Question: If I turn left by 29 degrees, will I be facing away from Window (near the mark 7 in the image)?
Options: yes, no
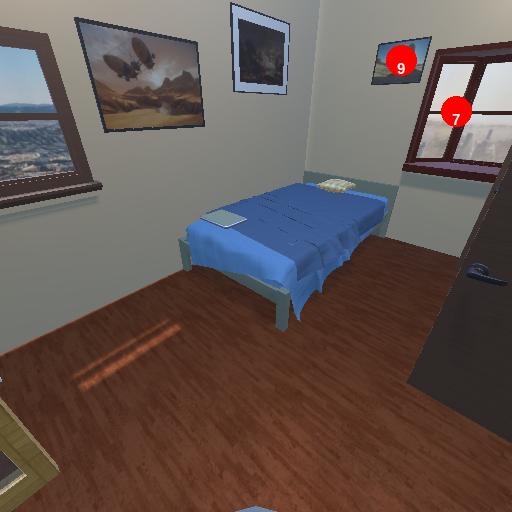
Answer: yes